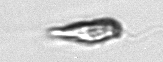
Label: Euglena